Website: ulta-beauty
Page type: payment
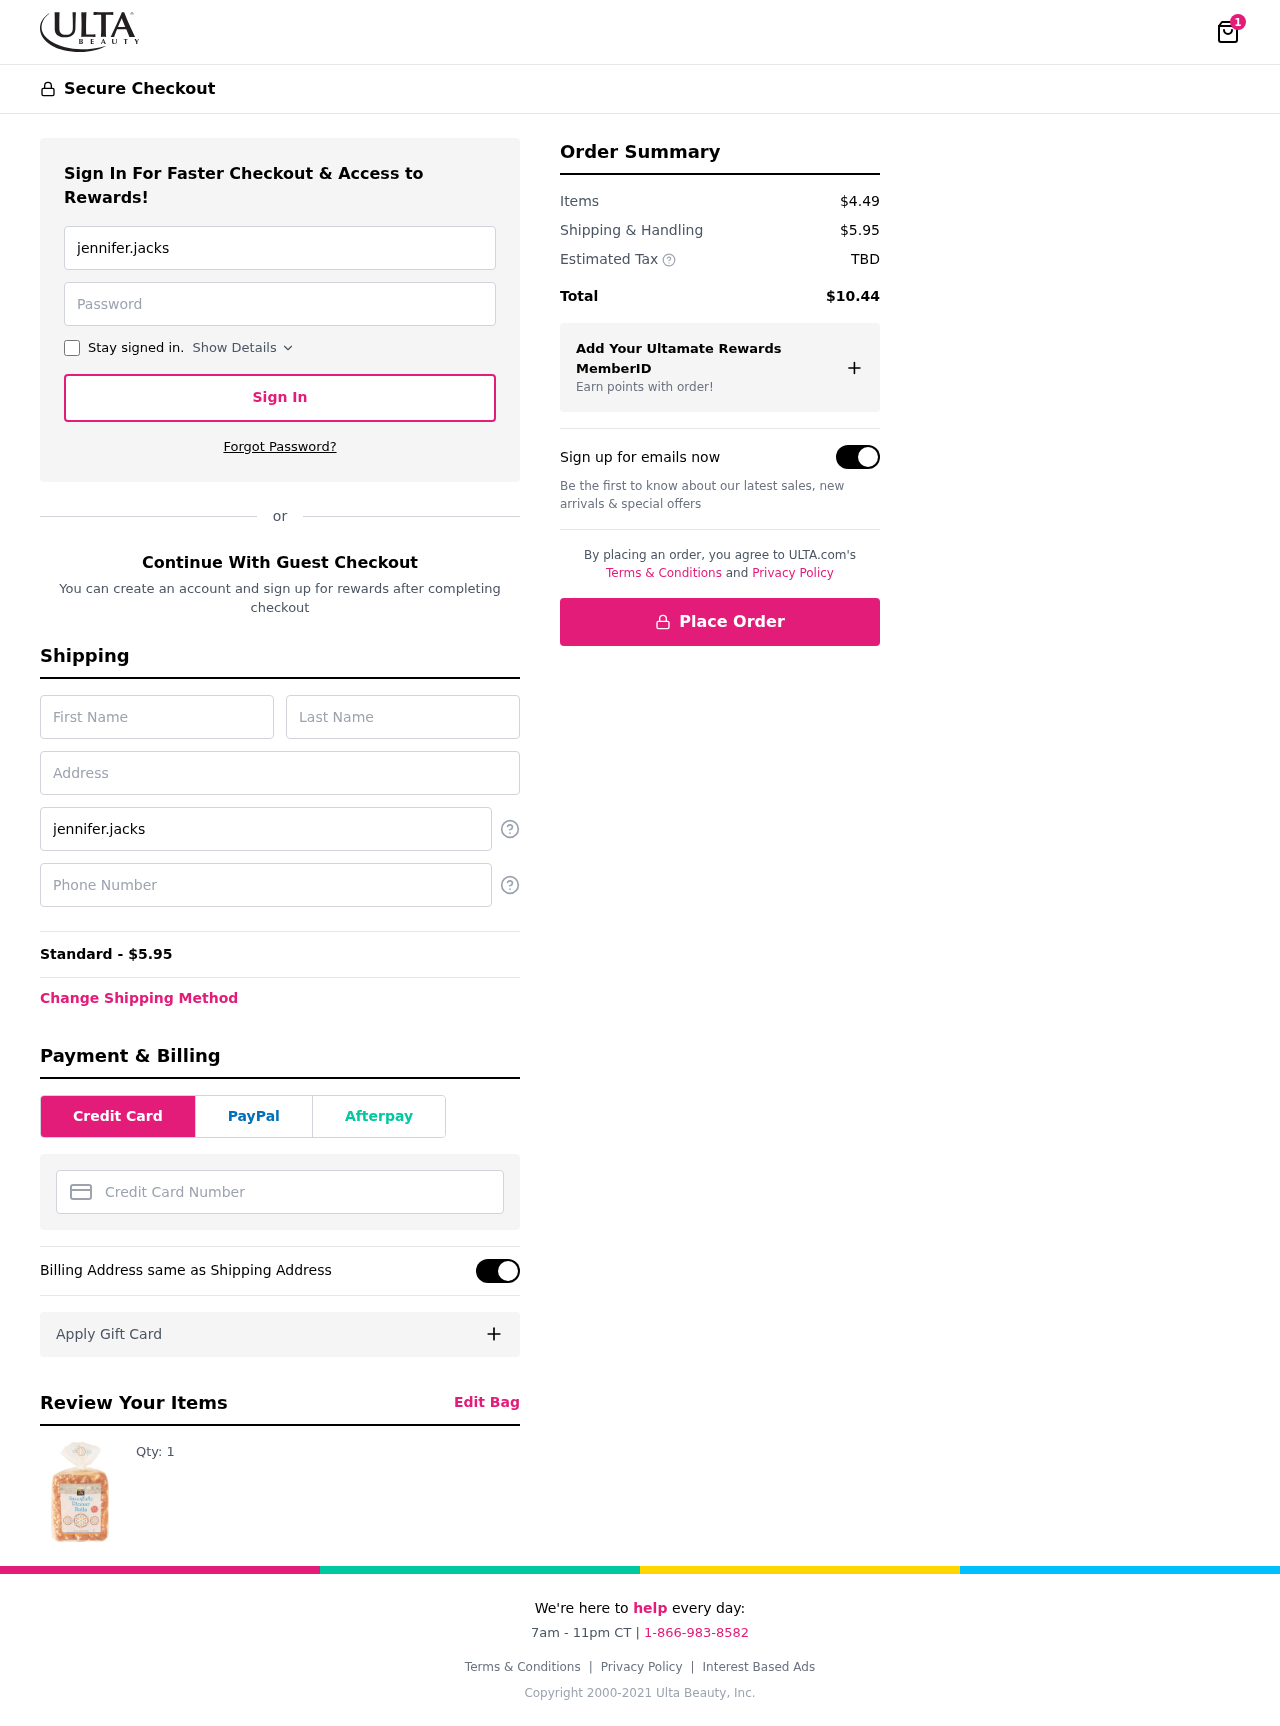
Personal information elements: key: PII_CARD_NUMBER
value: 2226 9329 1293 7693
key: PII_EMAIL
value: jennifer.jackson@hotmail.com
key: PII_FIRSTNAME
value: Jennifer
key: PII_LASTNAME
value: Jackson
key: PII_PHONE
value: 3302233442
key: PII_STREET
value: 2562 Brown Pines
Product elements: key: PRODUCT1_QUANTITY
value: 1
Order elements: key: ORDER_NUM_ITEMS
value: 1
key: ORDER_SHIPPING_COST
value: $5.95
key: ORDER_SHIPPING_COST
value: Standard - $5.95
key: ORDER_SUBTOTAL
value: $4.49
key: ORDER_TAX
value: TBD
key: ORDER_TOTAL
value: $10.44